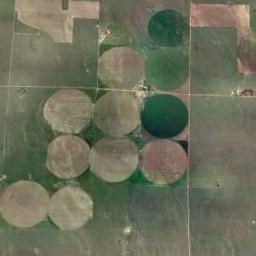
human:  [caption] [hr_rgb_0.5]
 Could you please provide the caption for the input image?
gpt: Dozens of circular farmland with mixed green and tan .

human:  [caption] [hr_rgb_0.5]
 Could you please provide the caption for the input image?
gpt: Some bare circle farmland are in the light green land .

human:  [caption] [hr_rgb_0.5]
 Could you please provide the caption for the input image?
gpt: Several khaki circular farmlands and several dark green circular farmlands are neatly arranged on the ground .

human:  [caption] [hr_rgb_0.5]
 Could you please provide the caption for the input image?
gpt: The round farmland is large .

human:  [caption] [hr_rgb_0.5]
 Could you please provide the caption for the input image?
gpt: There are eleven circular farmlands of the same size arranged irregularly .